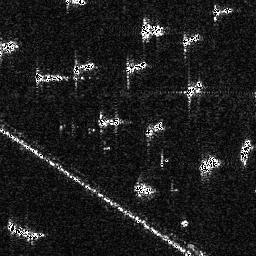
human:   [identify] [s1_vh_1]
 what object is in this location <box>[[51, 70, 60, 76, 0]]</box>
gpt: <ref>1 small ship at the bottom</ref>

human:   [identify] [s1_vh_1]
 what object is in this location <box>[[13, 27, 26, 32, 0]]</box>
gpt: <ref>1 small ship at the top left</ref>